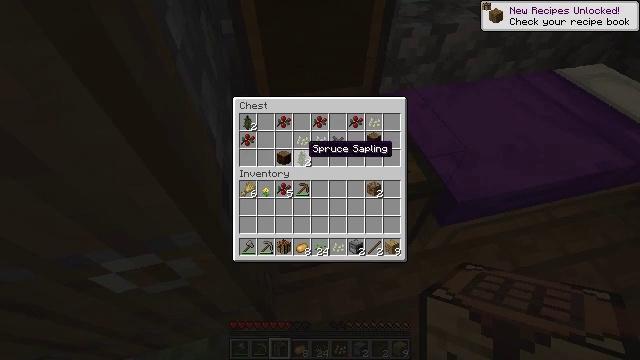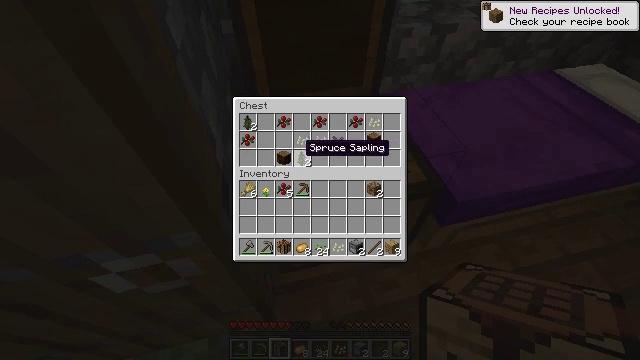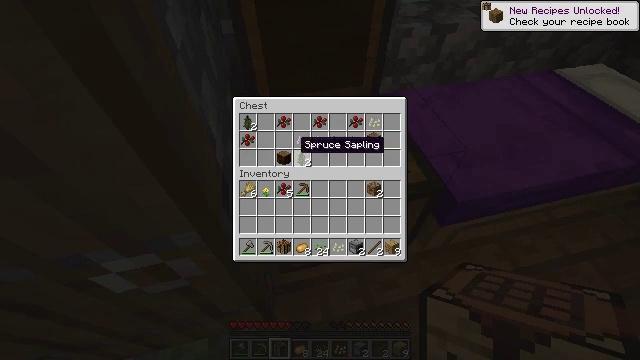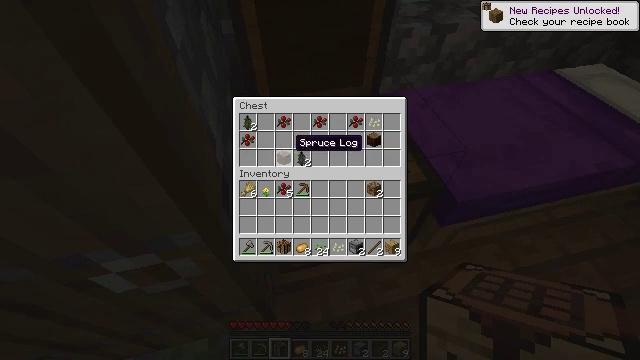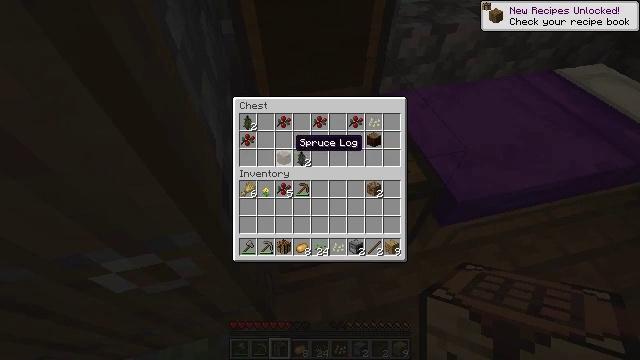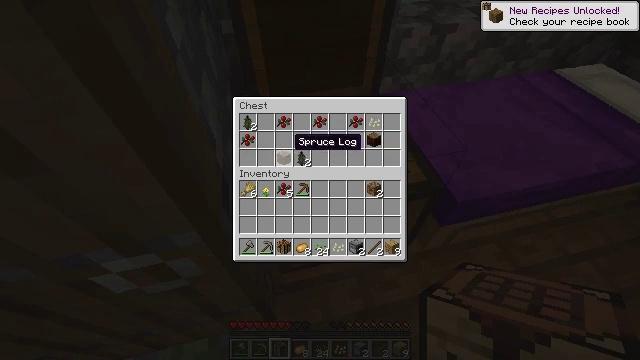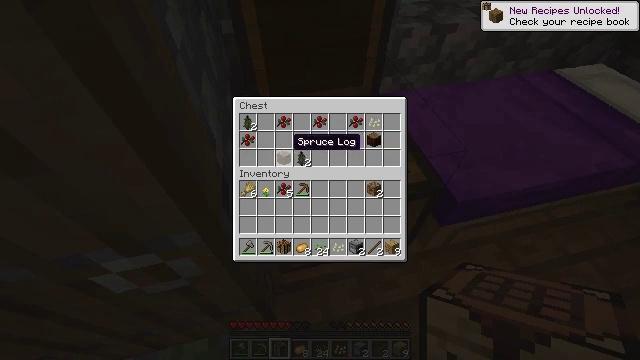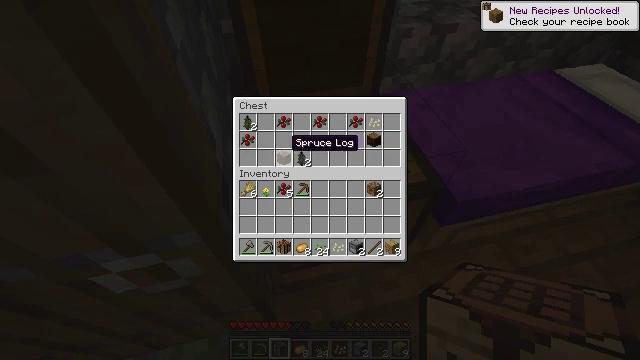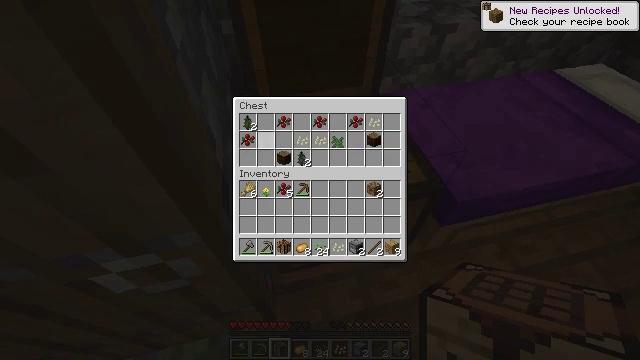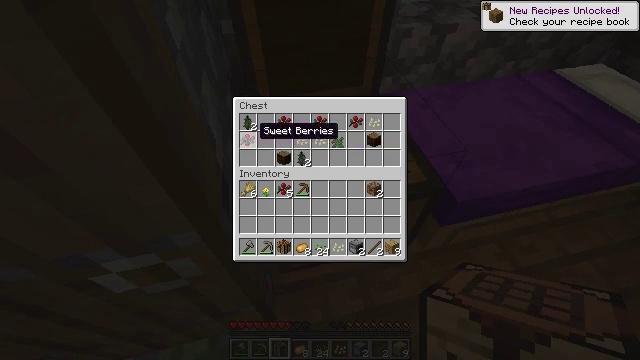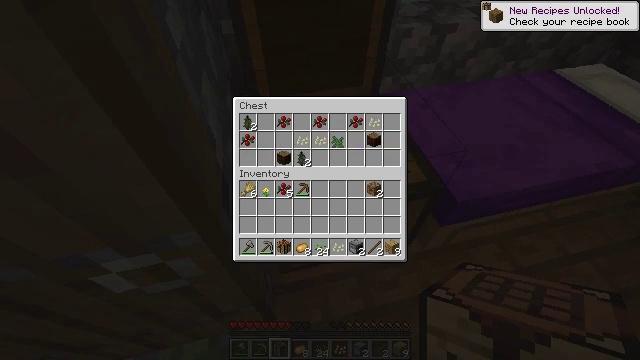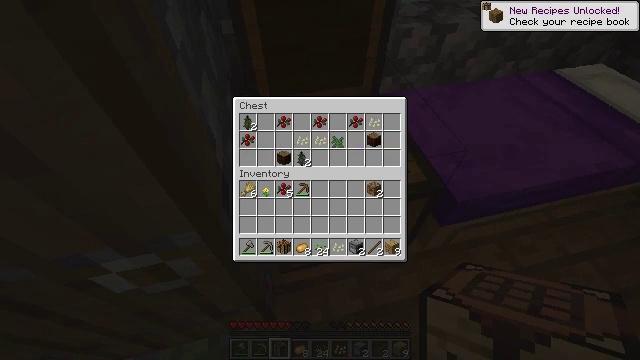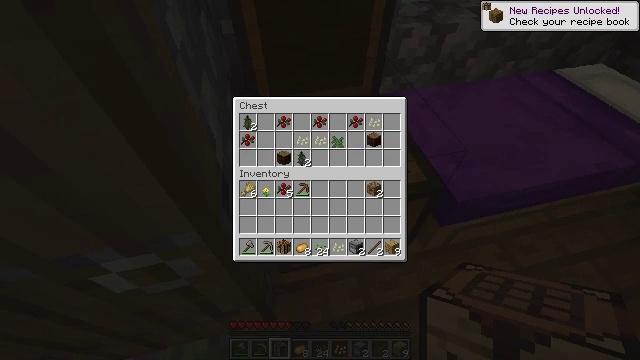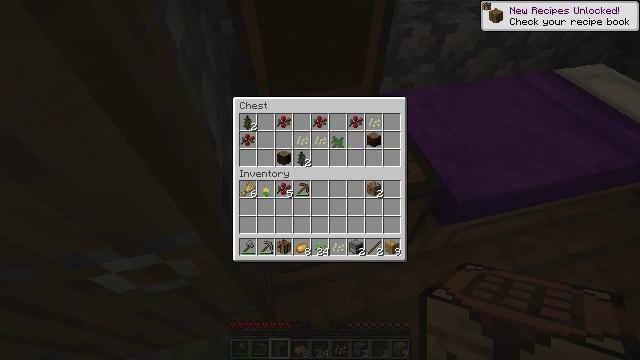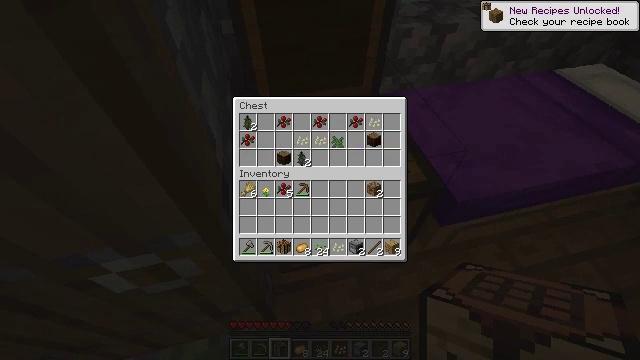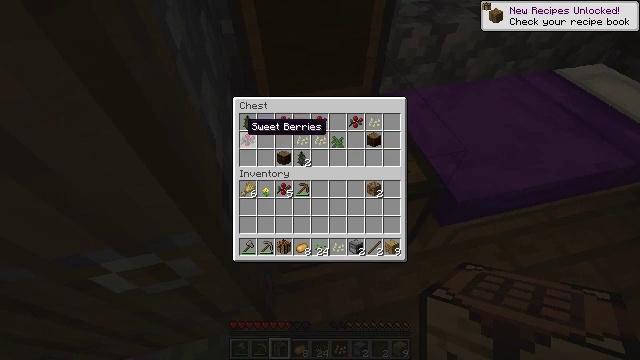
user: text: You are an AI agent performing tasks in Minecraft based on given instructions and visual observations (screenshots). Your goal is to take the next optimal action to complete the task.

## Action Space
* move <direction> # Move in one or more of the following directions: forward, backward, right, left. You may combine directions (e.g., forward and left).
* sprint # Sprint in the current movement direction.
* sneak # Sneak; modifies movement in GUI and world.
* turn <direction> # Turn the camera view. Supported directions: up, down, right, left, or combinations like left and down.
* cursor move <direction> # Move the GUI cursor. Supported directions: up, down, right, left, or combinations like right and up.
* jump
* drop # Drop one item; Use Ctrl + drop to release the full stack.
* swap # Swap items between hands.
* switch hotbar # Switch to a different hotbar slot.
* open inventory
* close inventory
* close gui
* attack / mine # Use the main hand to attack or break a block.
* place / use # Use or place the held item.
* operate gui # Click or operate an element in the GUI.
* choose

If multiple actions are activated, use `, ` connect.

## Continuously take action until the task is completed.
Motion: motion action
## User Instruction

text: Take down the purple bed.
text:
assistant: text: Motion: sneak
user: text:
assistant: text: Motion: sneak
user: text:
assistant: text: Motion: sneak
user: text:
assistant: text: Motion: sneak
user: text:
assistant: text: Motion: no_op
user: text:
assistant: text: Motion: no_op
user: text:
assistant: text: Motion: no_op
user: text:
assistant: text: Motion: sneak, cursor move left
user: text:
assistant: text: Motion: sneak, cursor move left
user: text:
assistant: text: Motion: sneak, cursor move left
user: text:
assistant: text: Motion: sneak
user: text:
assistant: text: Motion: sneak
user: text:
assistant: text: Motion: no_op
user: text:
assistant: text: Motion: no_op
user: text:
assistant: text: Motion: no_op
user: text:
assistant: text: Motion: no_op
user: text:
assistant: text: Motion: no_op
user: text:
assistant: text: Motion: no_op
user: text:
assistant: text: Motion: no_op
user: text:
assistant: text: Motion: no_op
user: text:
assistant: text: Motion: operate gui
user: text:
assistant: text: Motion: no_op
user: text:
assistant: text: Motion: operate gui
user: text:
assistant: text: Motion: operate gui
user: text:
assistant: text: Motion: no_op
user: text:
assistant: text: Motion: operate gui
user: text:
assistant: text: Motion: operate gui
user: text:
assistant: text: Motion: no_op
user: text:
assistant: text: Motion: no_op
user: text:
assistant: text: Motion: no_op